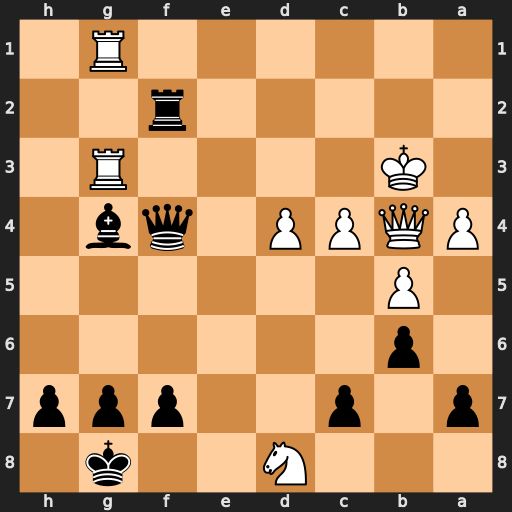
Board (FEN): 3N2k1/p1p2ppp/1p6/1P6/PQPP1qb1/1K4R1/5r2/6R1
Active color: b
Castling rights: -
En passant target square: -
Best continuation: Bd1+ Rxd1 Qxg3+ Qc3 Rf3